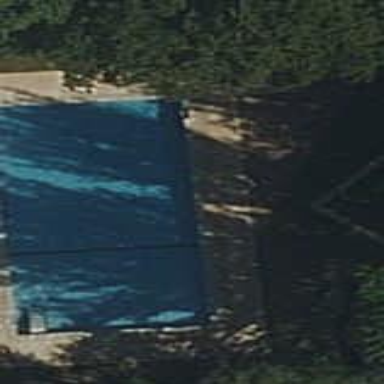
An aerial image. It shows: Swimming pool located in leisure land.